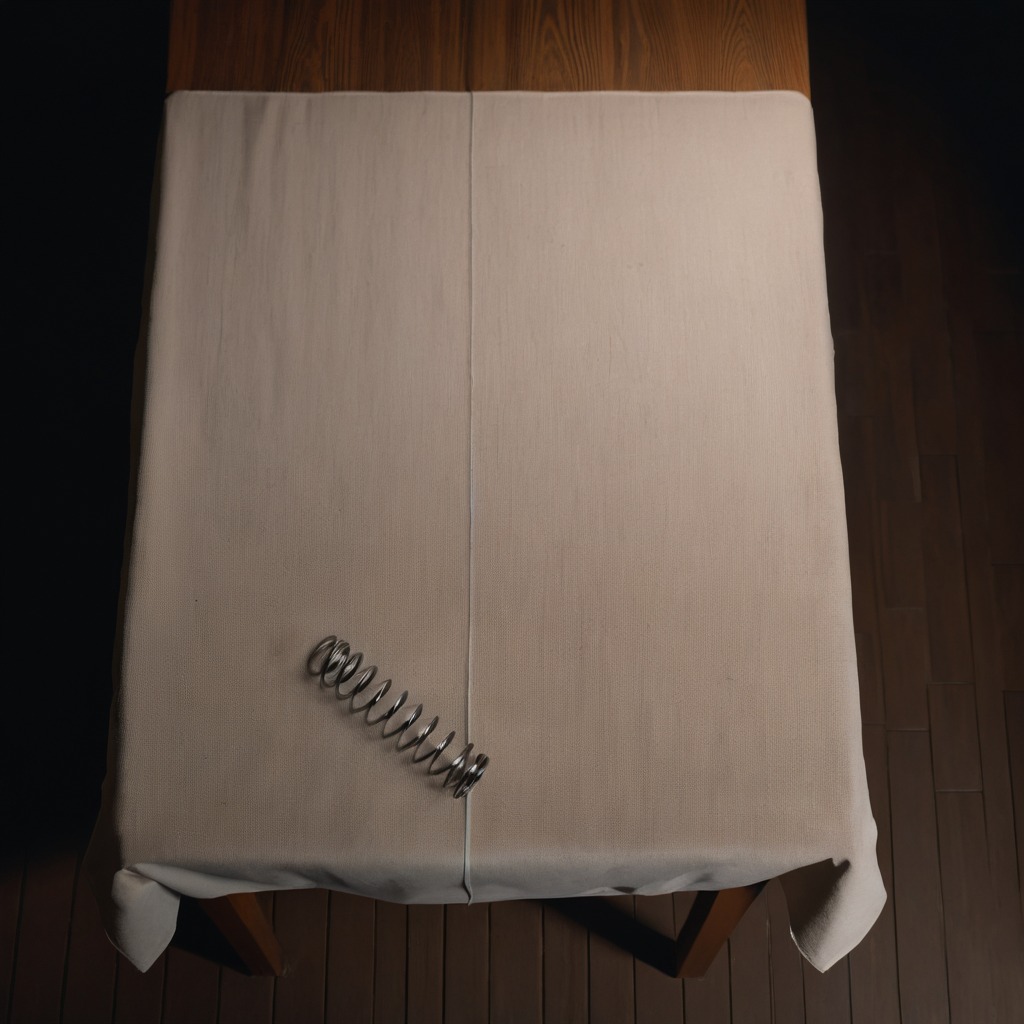
A coiled metal spring lies on a clean wooden table covered with a plain fabric table cloth inside a workshop at night dim ambient light soft shadows worn but beneath the cloth.